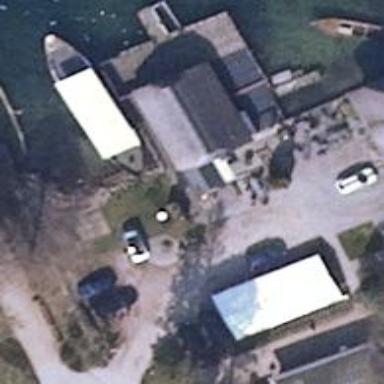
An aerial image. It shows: Restaurant.